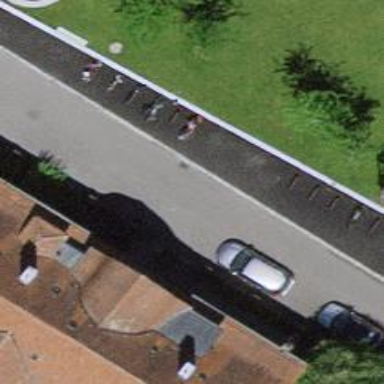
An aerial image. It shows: Bicycle parking with wide stands available.